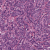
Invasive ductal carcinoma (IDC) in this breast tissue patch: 1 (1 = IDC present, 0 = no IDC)